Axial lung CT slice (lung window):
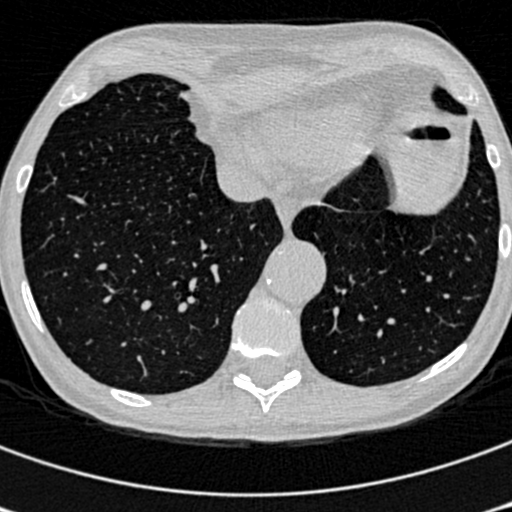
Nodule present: no